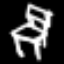
Label: chair